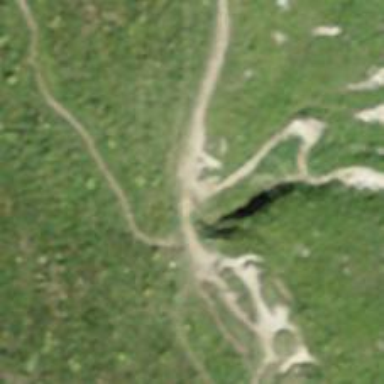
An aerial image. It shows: Mountain pass characterized as natural saddle.